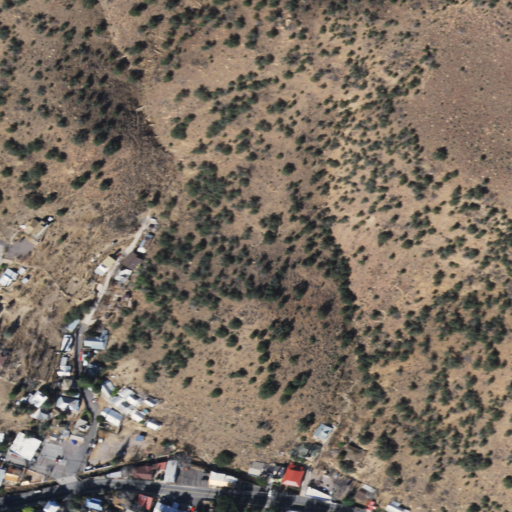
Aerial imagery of ridge(s) in Arizona named Art Hill containing shrub, evergreen forest, open development, low intensity development, and medium intensity development